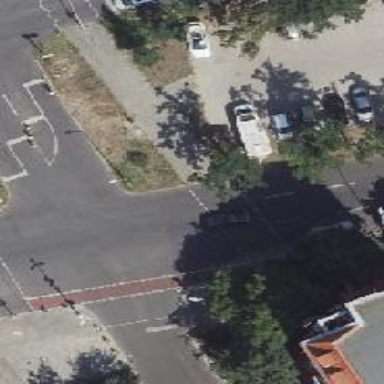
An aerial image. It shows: Road crossing with traffic signals.